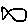
Label: fish